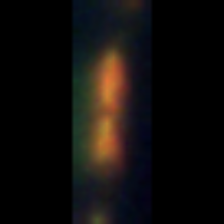
Taxon: Psuedo-nitzschia
Group: Diatoms